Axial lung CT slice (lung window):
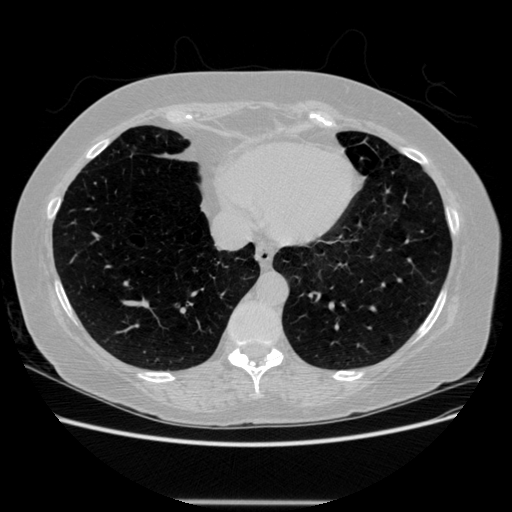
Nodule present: no